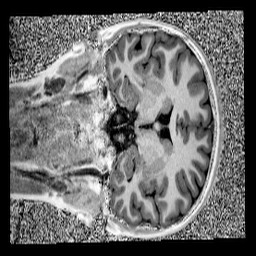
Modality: UNIT1
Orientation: coronal
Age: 12
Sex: female
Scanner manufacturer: siemens
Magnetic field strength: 3 T
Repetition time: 4 s
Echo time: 0.00299 s